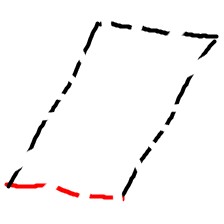
Shape: parallelogram